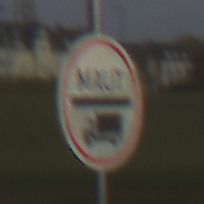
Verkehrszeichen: Mautpflicht
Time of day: SunriseSunset
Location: Outdoor (Suburban)
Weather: PartlyCloudy
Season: NotSpecified
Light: Natural